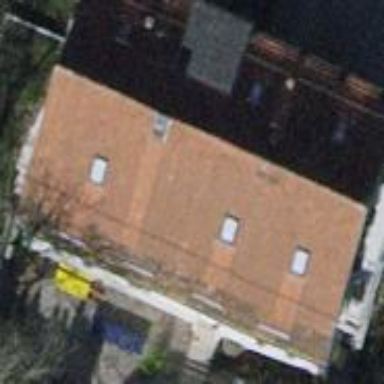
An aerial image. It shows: Apartments building with gambrel roof.